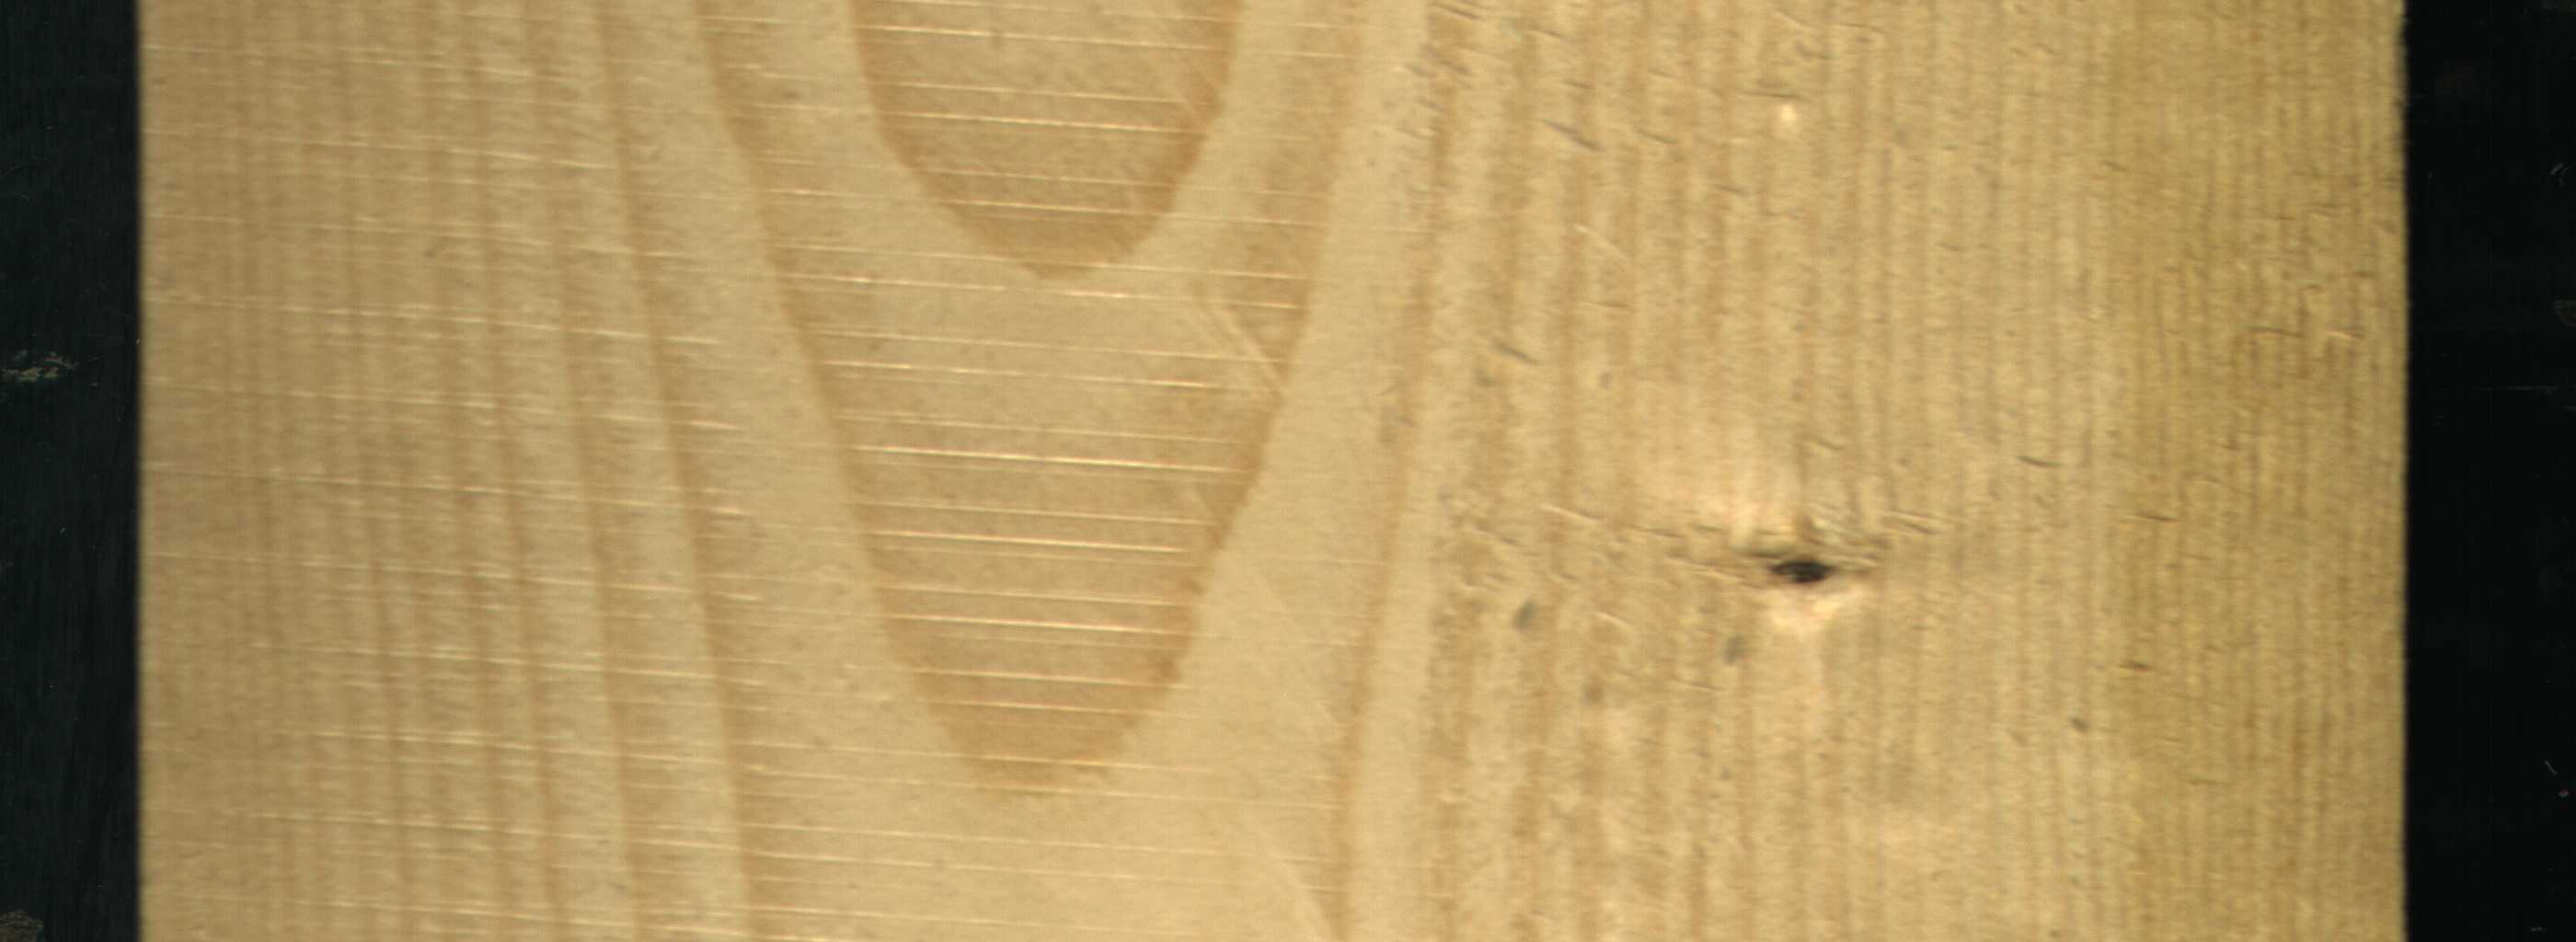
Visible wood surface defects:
resin
Live_Knot